Question: I have a gridview and I want to change the color on page load of multiple rows if one of the header cells has a backcolor of red and if one of the cells in that column has a tick in it (the tick is a html image).
the code I have so far is
'''
Dim y As Integer
Dim m As Integer
y = 3
For m = 0 To availableRuns.Rows.Count - 1
If availableRuns.HeaderRow.Cells(y).BackColor = ColorTranslator.FromHtml("#E95B4D") Then
If row.Cells(y).Text = "<img src='images/green_tick.png' />" Then
availableRuns.Rows(m).BackColor = ColorTranslator.FromHtml("#E95B4D")
End If
End If
Next
'''
But this changes all the rows to red. Looking at the image below I need to change all the rows to red for GT2 except 2 and 8.

Can anyone help? Using MS VS 2013, VB.NET
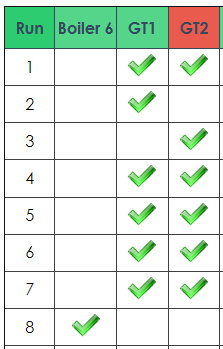
Answer: I have fixed it after thinking about it over the weekend. I changed my IF statement to the following.
'''
For m = 0 To availableRuns.Rows.Count - 1
If availableRuns.HeaderRow.Cells(y).BackColor = ColorTranslator.FromHtml("#E95B4D") And availableRuns.Rows(m).Cells(y).Text = "<img src='images/green_tick.png' />" Then
availableRuns.Rows(m).BackColor = ColorTranslator.FromHtml("#E95B4D")
End If
Next
'''